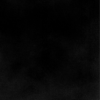
Label: dusty